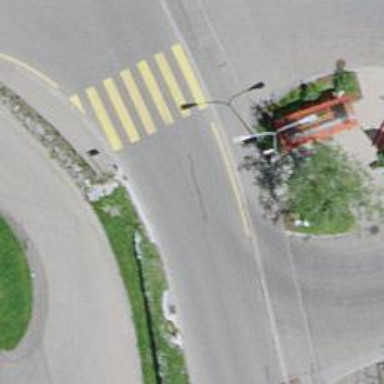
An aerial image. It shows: Tertiary road with asphalt surface and separate sidewalk.